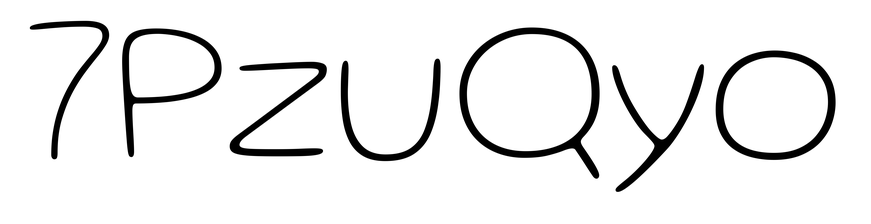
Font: Gluten_Thin